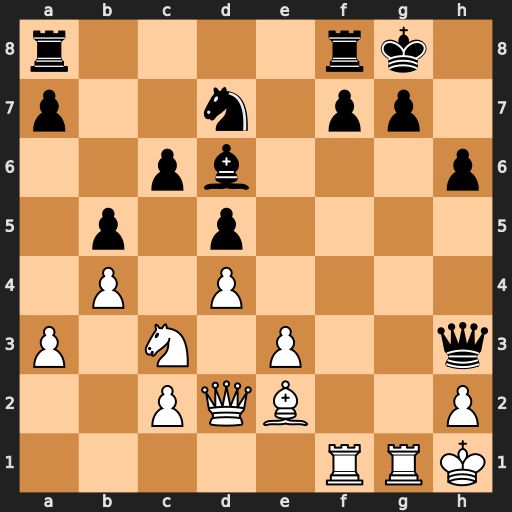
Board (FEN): r4rk1/p2n1pp1/2pb3p/1p1p4/1P1P4/P1N1P2q/2PQB2P/5RRK
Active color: w
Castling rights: -
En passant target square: -
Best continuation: Bg4 Qxh2+ Qxh2 Bxh2 Kxh2